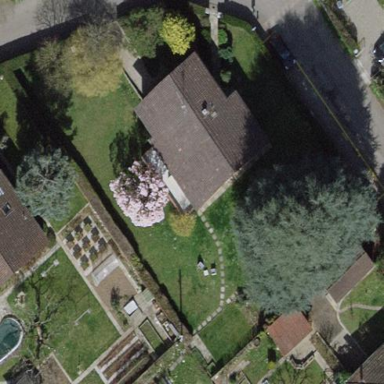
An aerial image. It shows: Garden surrounded by fence.